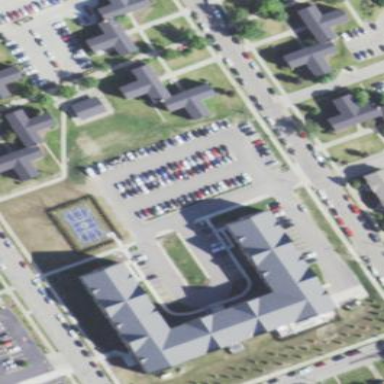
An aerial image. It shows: Dormitory building.